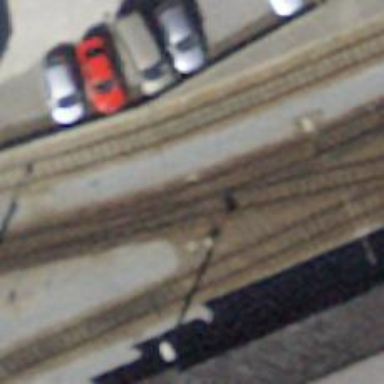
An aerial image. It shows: Narrow-gauge railway track with one electrified contact line.